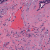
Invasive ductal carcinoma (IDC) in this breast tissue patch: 0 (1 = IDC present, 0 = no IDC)